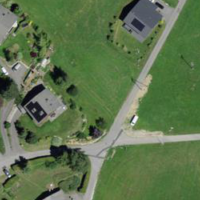
EUNIS habitat code: 24
Species observed at this site:
Milvus milvus
Fagus sylvatica
Garrulus glandarius